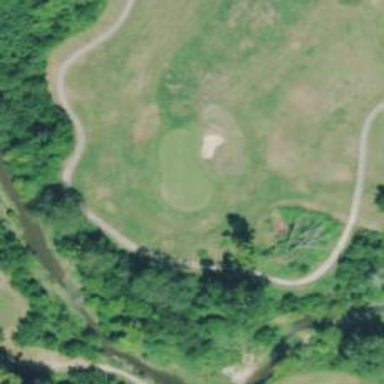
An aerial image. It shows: Golf hole.